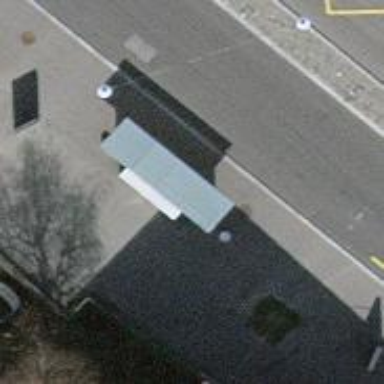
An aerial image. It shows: Bus stop with trolleybus platform.